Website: lowes
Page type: delivery-shipping
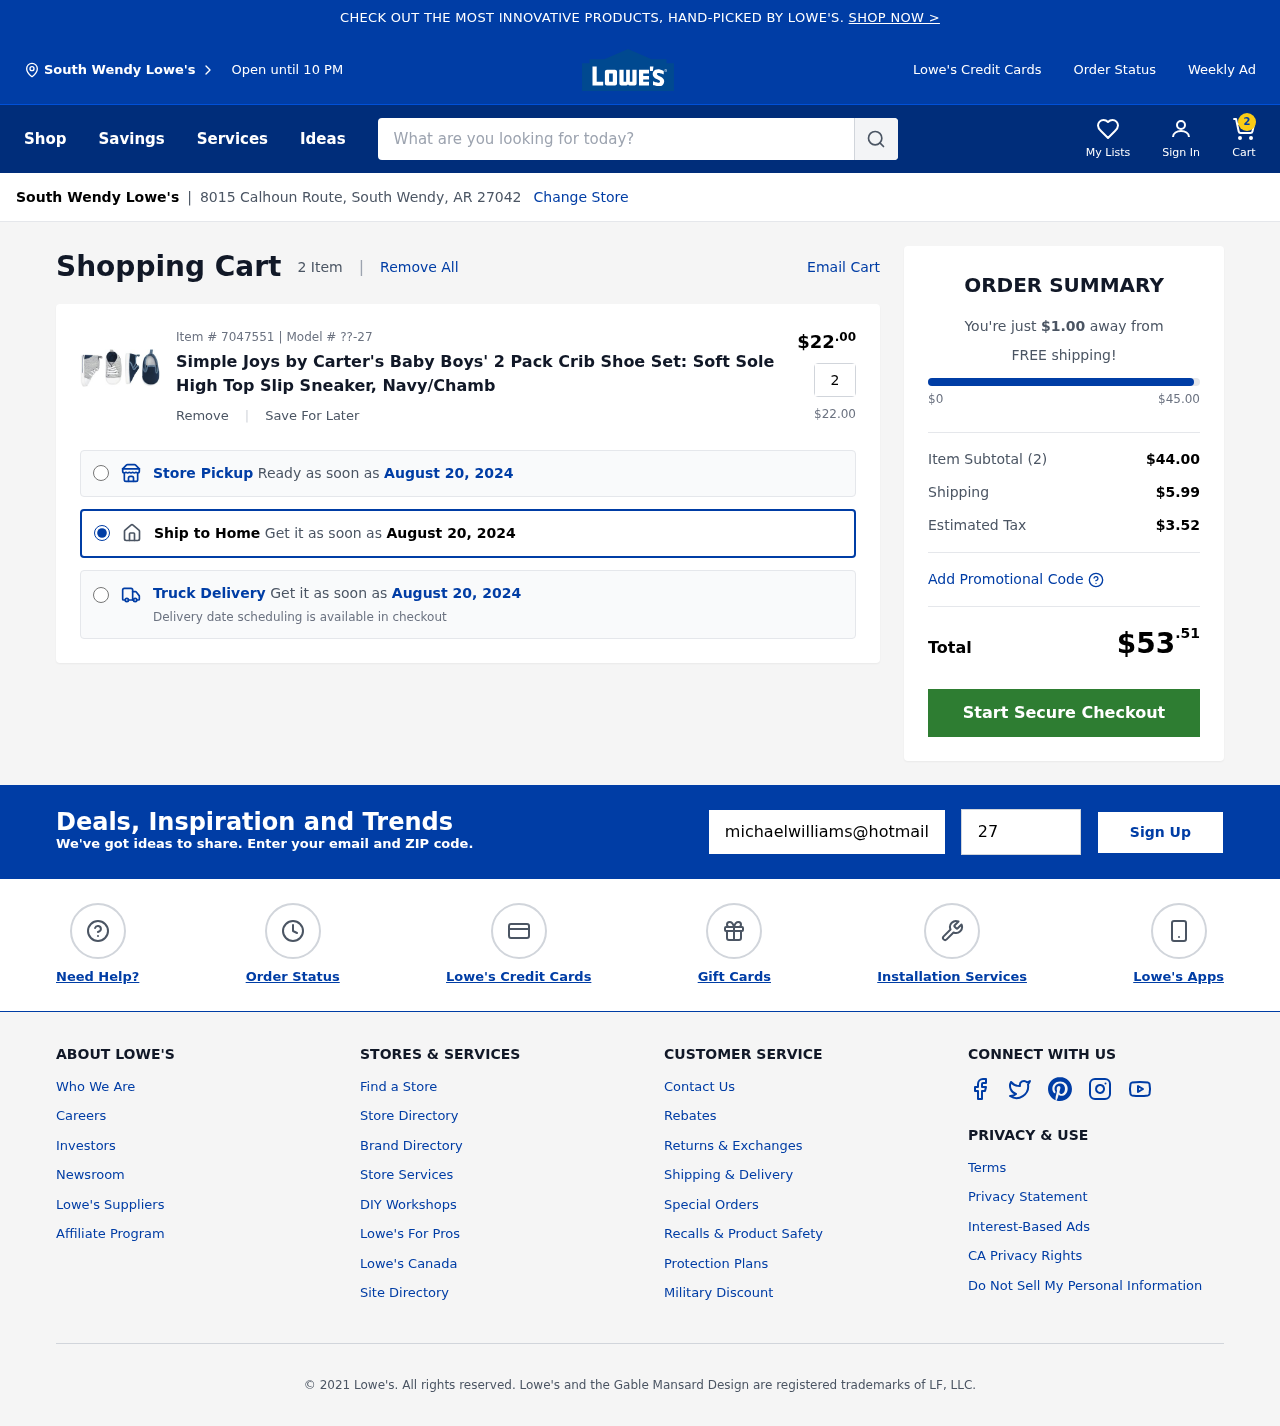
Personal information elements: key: PII_CITY
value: South Wendy
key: PII_EMAIL
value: michaelwilliams@hotmail.com
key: PII_POSTCODE
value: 27042
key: PII_STREET
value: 8015 Calhoun Route
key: PII_CITY2
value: South Wendy
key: PII_CITY_STATE_ZIP
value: South Wendy, AR 27042
Product elements: key: PRODUCT1_NAME
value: Simple Joys by Carter's Baby Boys' 2 Pack Crib Shoe Set: Soft Sole High Top Slip Sneaker, Navy/Chamb
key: PRODUCT1_PRICE
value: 22
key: PRODUCT1_QUANTITY
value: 2
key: PRODUCT1_MODEL
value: ??-27
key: PRODUCT1_PRICE2
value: $22.00
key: PRODUCT1_ITEM_NUMBER
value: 7047551
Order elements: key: ORDER_NUM_ITEMS
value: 2
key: ORDER_DELIVERY_DATE
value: August 20, 2024
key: ORDER_DELIVERY_DATE2
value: August 20, 2024
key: ORDER_DELIVERY_DATE3
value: August 20, 2024
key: AMOUNT_TO_FREE_SHIPPING
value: $1.00
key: ORDER_SUBTOTAL
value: $44.00
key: ORDER_SHIPPING_COST
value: $5.99
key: ORDER_TAX
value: $3.52
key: ORDER_TOTAL
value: $53.51
Search elements: key: HEADER_SEARCH
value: What are you looking for today?